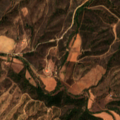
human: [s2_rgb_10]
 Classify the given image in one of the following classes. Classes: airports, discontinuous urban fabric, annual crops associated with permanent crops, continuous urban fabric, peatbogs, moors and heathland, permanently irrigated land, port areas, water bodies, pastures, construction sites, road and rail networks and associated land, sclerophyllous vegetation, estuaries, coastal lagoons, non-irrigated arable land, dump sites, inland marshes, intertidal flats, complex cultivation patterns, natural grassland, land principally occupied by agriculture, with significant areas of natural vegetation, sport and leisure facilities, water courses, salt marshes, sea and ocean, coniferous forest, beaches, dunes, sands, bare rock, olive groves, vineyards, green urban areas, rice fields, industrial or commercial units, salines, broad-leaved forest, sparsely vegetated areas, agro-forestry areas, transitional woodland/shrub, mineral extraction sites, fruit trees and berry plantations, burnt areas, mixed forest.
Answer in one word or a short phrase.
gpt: complex cultivation patterns, land principally occupied by agriculture, with significant areas of natural vegetation, broad-leaved forest, coniferous forest, transitional woodland/shrub